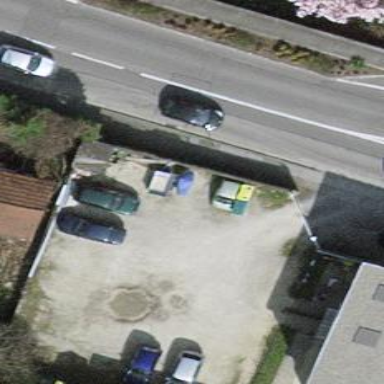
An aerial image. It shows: Parking aisle designated as service road.